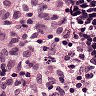
Metastatic tissue present: no